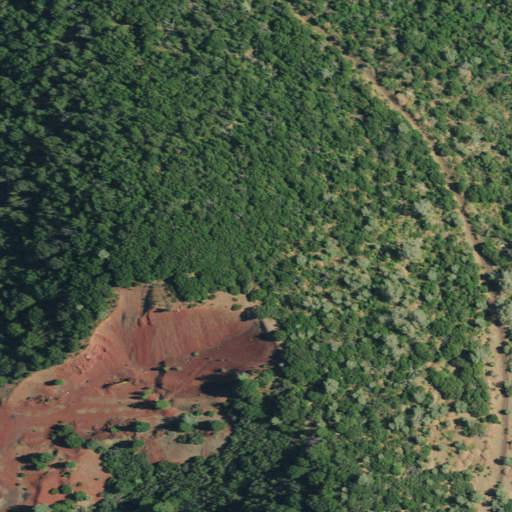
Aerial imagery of mountain in California named Black Butte containing evergreen forest and shrub